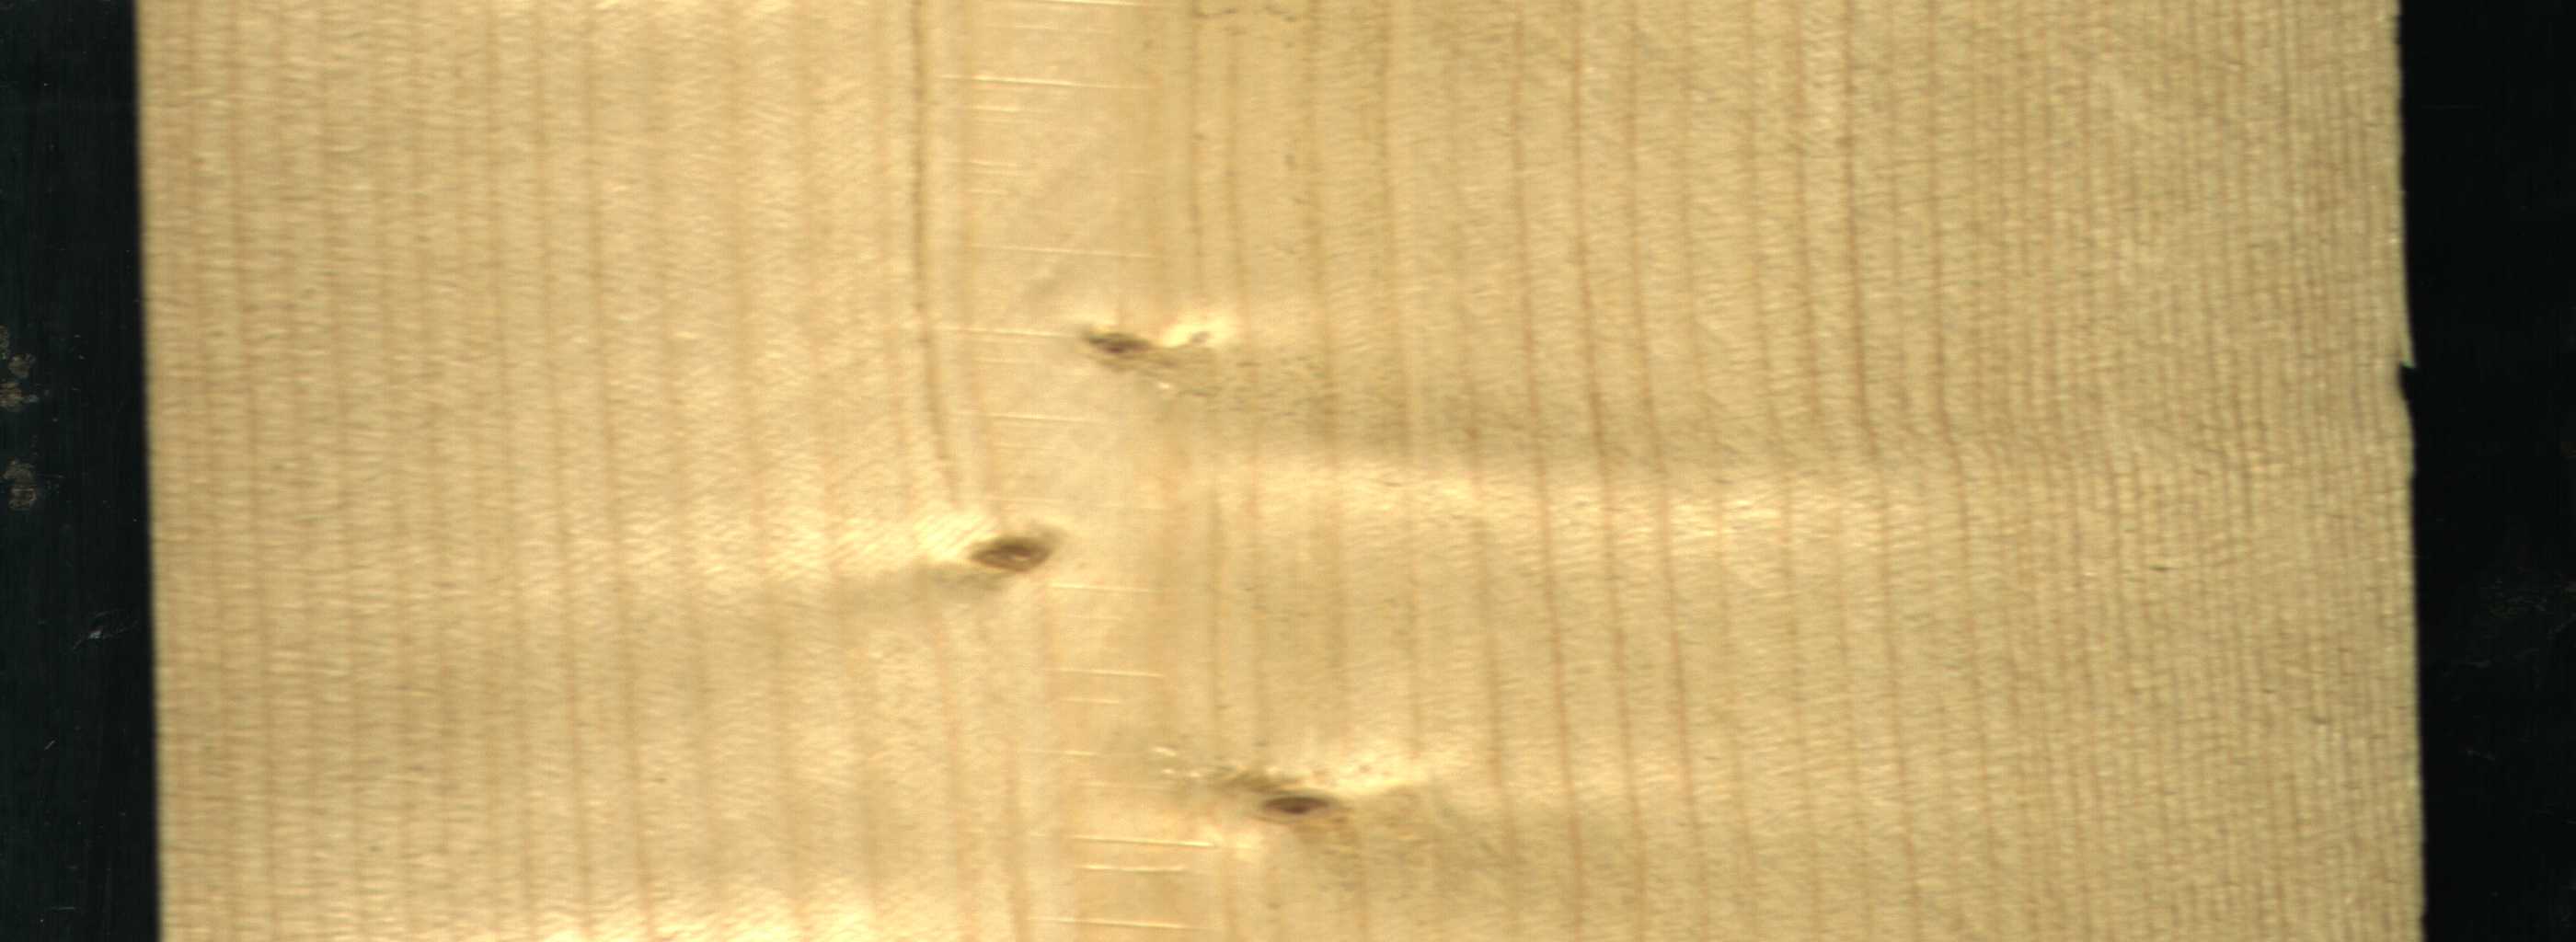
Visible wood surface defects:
Live_Knot
Live_Knot
Live_Knot